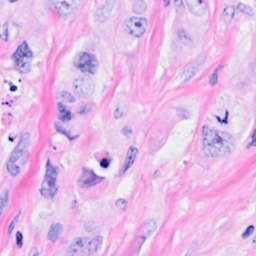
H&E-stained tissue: Breast